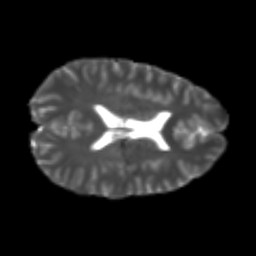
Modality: T2w
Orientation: axial
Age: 24
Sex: male
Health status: healthy
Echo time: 0.074 s